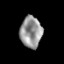
Tissue: prostate
Cell type: T cells
Senescence score: 0.34
Nuclear area (px): 669
Mean DAPI intensity: 149.851